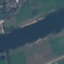
Land use / land cover: River